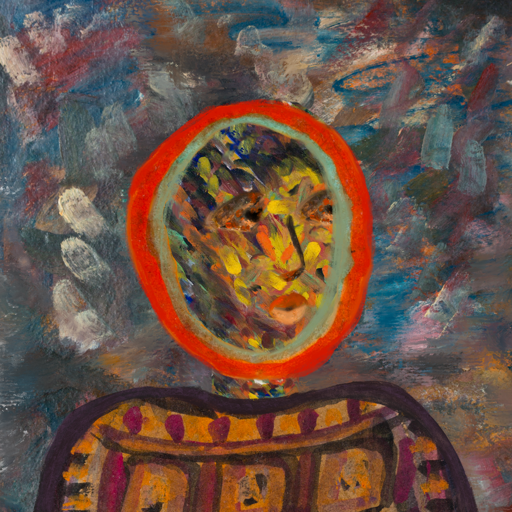
Background: Boggyland, Head And Neck Side: An_Impression, Face Side: Gypsy_Queen, Bust: Doll, Hair Side: Sisters, Head Accessory: Blank, Second Necklace: Blank, Necklace: Blank, Baby: Blank